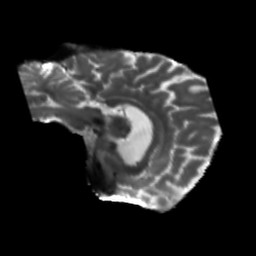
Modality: T2w
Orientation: sagittal
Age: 68
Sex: male
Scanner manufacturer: siemens
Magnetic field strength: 3 T
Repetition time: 5.47 s
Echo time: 0.0854 s